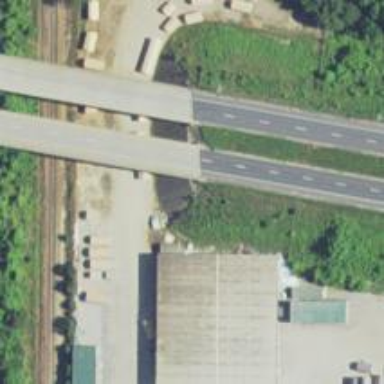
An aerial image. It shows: Bridge on trunk expressway.